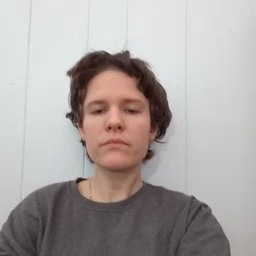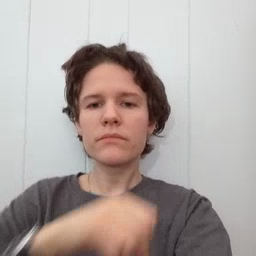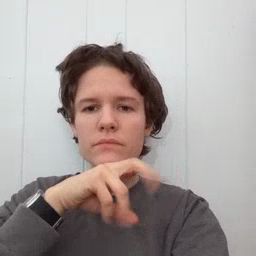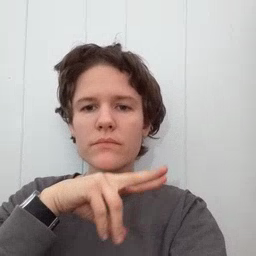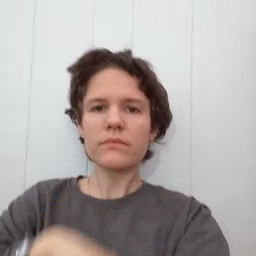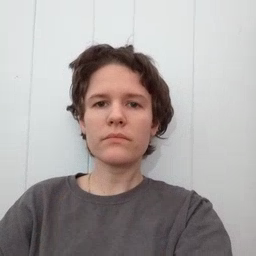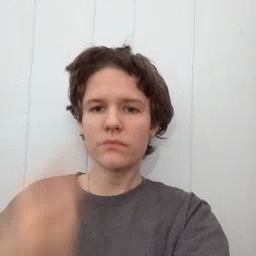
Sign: frog